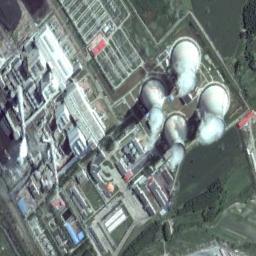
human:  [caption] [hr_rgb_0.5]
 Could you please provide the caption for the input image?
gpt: In the thermal power station, there are neatly planned plants, Equipment and good greening  Four cooling towers are emitting steam, and two chimneys are emitting smoke .

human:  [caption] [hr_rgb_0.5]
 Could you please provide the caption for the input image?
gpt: There are three thermal power stations, and two of them are emitting heavy smoke .

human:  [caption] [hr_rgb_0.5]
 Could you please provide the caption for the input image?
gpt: Many buildings are near the thermal power station .

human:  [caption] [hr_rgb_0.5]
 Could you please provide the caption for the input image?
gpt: The thermal power station is on the grass next to some buildings with white mist above .

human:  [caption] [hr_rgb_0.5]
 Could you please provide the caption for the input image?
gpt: There are many buildings and several chimneys on the thermal power station .